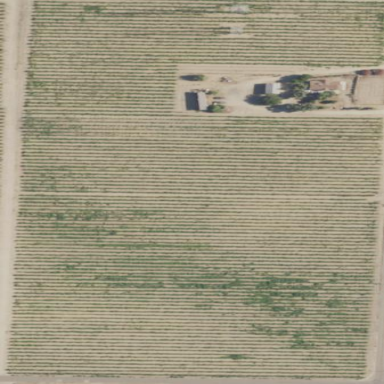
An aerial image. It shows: Beautiful vineyard in the countryside.